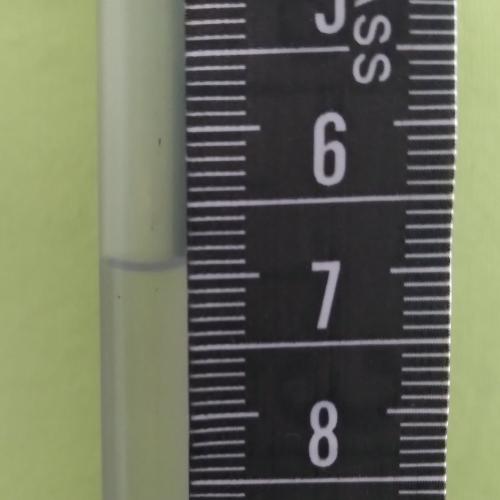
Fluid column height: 6.9 cm